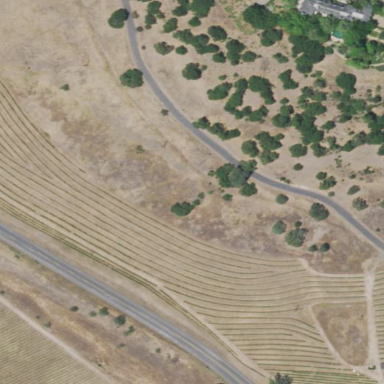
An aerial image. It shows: Vineyard with wine grapes as the main crop.